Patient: sex M, age 64
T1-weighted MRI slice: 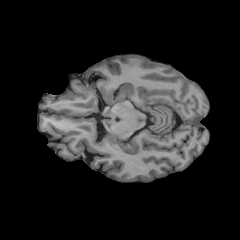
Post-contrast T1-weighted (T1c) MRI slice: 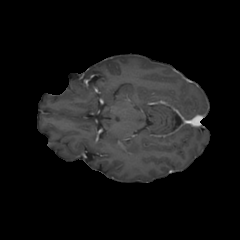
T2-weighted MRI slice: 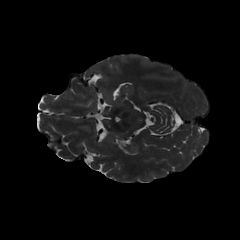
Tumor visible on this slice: no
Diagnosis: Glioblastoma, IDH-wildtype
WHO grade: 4